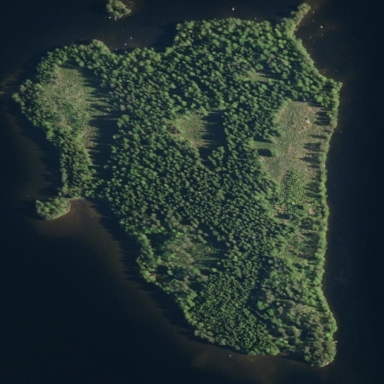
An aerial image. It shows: Islet.